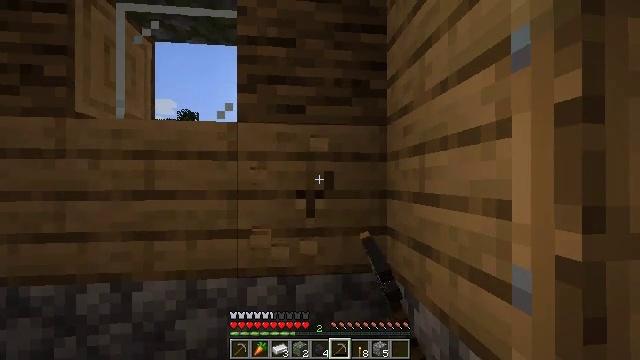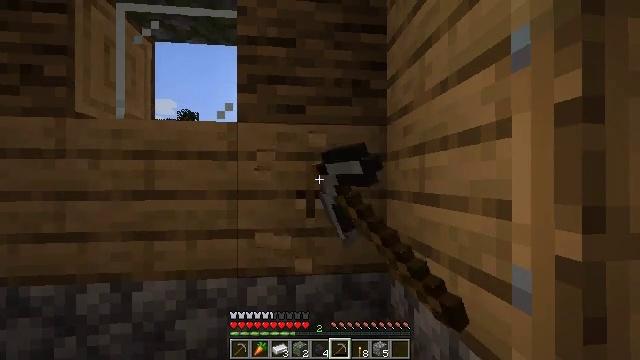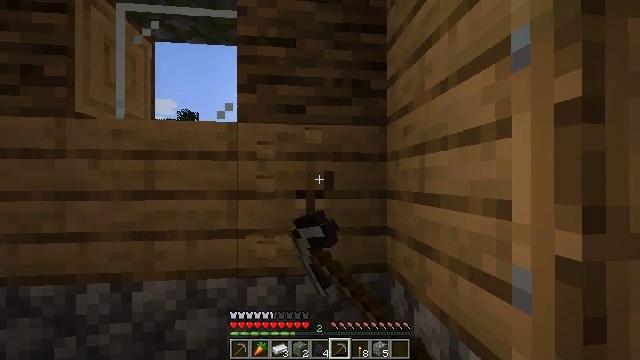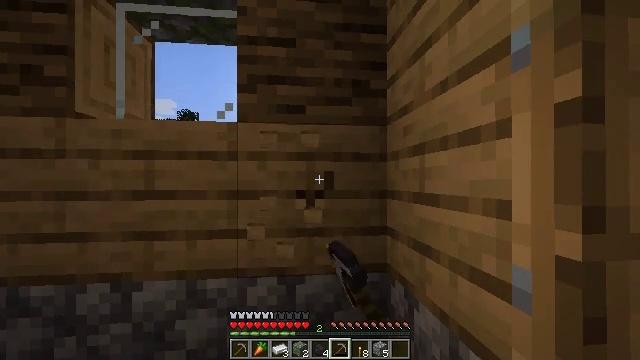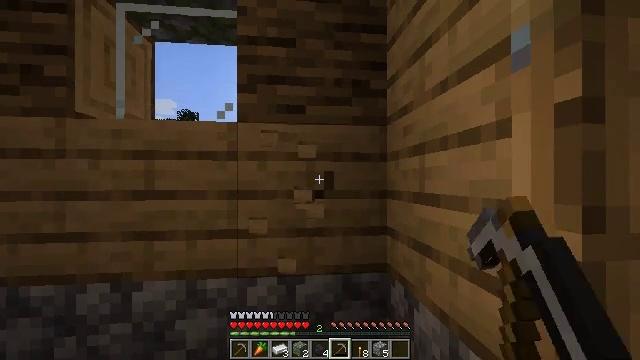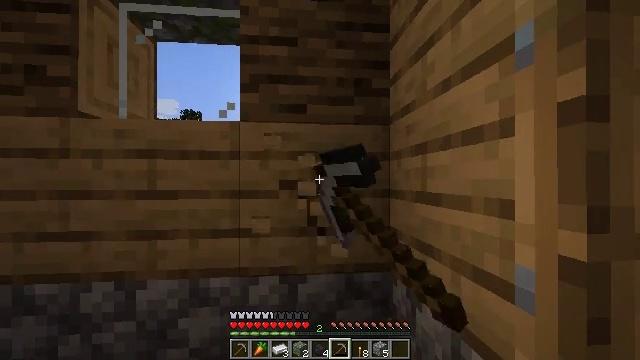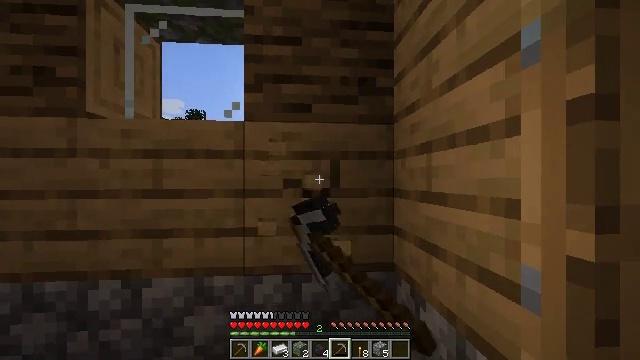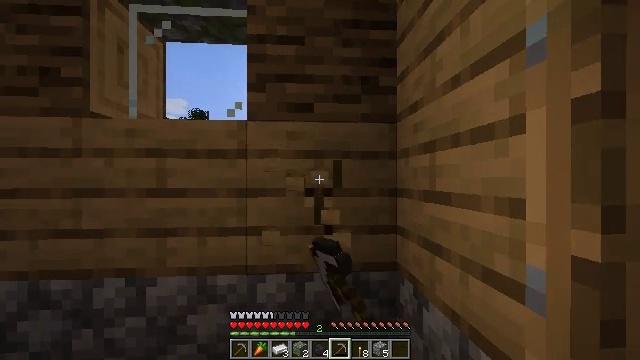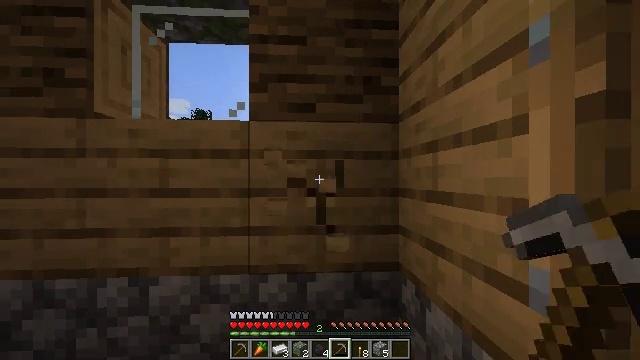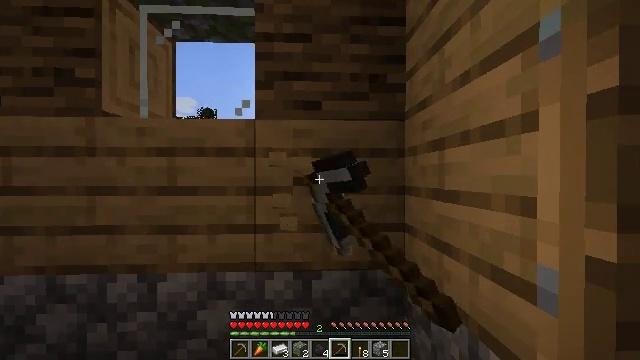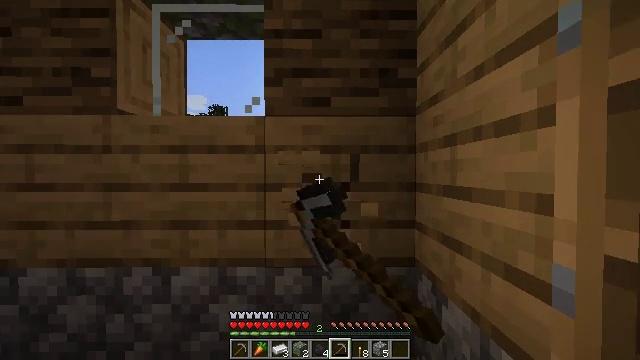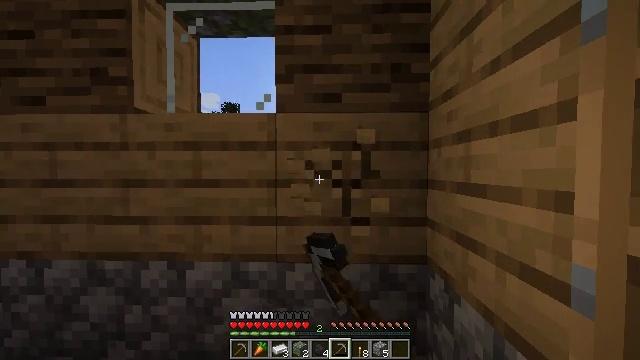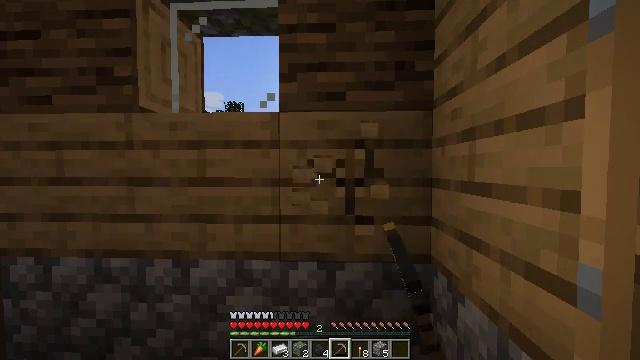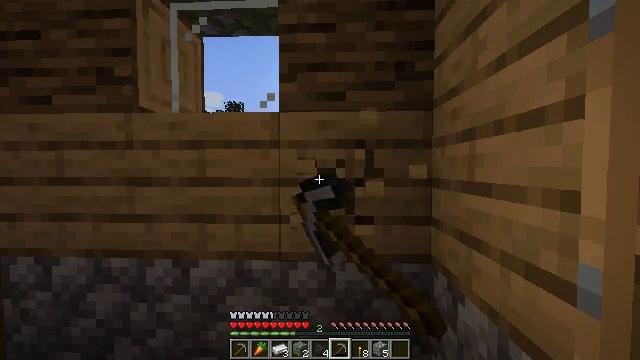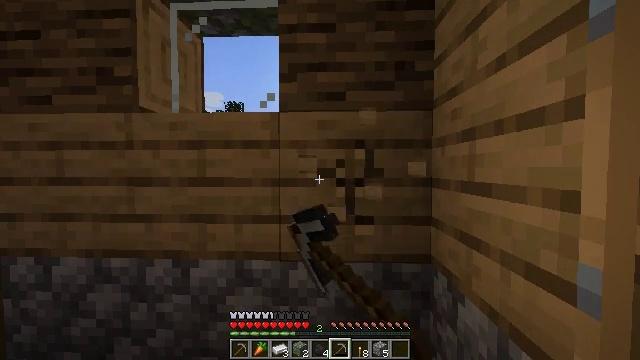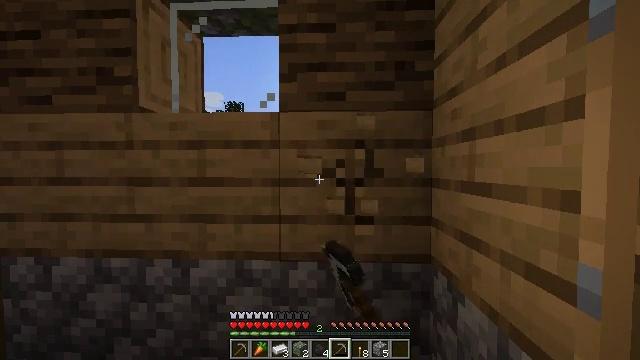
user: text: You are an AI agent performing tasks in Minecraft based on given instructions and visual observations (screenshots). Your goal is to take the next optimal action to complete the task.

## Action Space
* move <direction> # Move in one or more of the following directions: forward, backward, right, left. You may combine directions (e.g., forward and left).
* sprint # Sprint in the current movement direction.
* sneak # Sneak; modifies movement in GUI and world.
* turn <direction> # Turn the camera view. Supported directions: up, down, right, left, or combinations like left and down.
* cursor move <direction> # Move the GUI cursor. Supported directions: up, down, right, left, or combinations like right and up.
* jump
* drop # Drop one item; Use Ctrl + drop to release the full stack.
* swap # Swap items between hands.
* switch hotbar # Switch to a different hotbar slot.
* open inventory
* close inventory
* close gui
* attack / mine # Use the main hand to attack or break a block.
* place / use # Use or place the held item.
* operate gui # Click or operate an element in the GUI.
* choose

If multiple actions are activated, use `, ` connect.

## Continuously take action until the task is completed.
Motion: motion action
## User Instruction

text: Collect the oak planks from the structure.
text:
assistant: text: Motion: attack / mine
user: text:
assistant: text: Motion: attack / mine
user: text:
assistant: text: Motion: attack / mine
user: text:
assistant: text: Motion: attack / mine
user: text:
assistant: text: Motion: attack / mine
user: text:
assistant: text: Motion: attack / mine
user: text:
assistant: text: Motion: attack / mine
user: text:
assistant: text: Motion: attack / mine
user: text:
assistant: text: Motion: turn left, attack / mine
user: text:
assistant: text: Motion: turn left, attack / mine
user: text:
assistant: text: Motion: turn left, attack / mine
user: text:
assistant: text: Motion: attack / mine
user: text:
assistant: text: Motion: attack / mine
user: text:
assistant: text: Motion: attack / mine
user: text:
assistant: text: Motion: attack / mine
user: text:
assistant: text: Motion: attack / mine
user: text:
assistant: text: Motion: attack / mine
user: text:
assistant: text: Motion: attack / mine
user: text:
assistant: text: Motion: attack / mine
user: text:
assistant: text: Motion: attack / mine
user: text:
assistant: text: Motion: attack / mine
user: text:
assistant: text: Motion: attack / mine
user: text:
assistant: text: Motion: attack / mine
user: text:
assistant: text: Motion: attack / mine
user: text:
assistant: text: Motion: attack / mine
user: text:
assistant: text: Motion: attack / mine
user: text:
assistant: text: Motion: attack / mine
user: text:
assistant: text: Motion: attack / mine
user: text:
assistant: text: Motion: attack / mine
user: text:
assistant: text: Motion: attack / mine